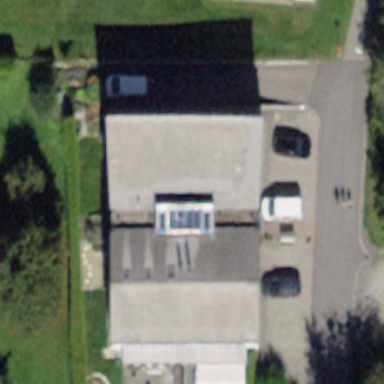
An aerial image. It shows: Office building.